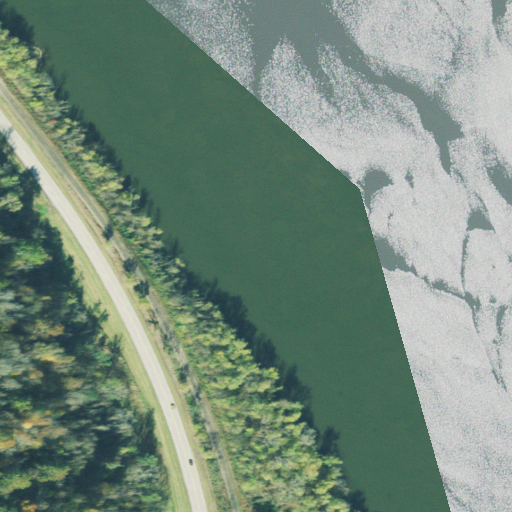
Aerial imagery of bar in Ohio named Rogers Bar containing open water, mixed forest, deciduous forest, low intensity development, open development, grassland, and herbaceous wetlands